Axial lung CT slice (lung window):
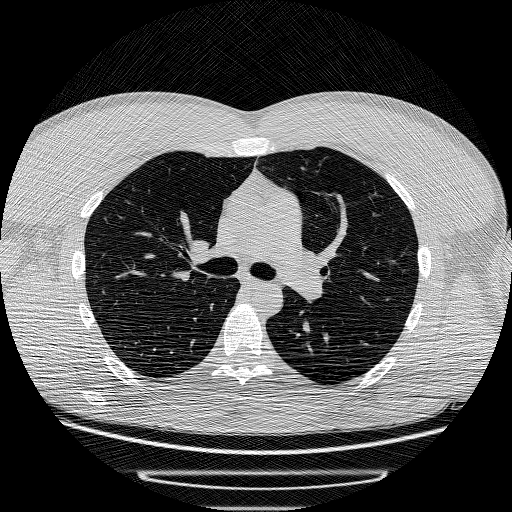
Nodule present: no